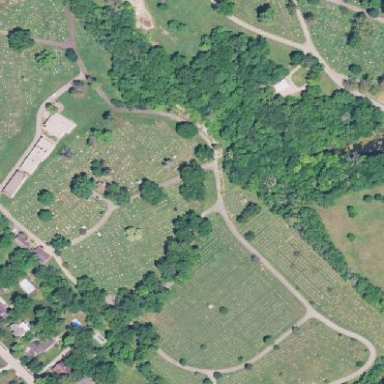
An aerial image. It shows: Cemetery.